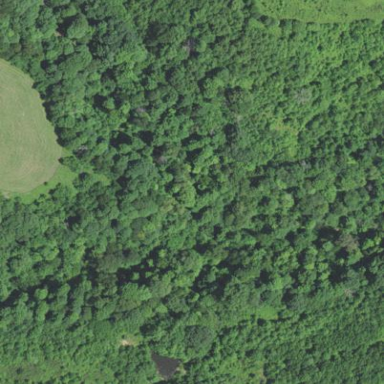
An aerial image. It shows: Beautiful woodland area.